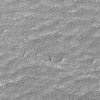
Atmospheric dust classification: not_dusty